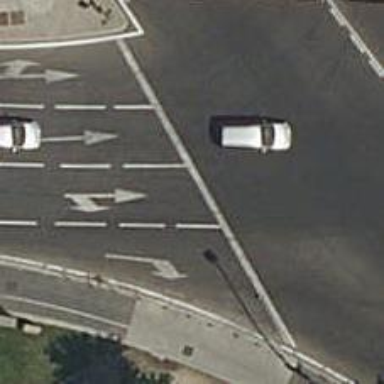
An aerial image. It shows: Road with traffic signals.